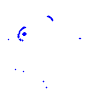
Particle: proton